Question: In the enterprise world it seems that if you want to display a report, you to use a reporting framework. You name it: Crystal reports, Jasper reports, ActiveReports, SSRS. But I fail to see why, in 2015, you should prefer a reporting framework over generating an HTML page server side. In a .NET application, for example, what is the advantage of using such framework over a simpler approach of using razor to generate an html web page? That page can be then printed to generate a pdf.
It seems to me that there is a perceived difference when the word "report" is mentioned, that for some reasone requires a separate framework.
Of course usually a reporting framework offer additional features, like a report viewer, but in many cases it's used just to generate a pdf. The advantage of using html+css+js over any other proprietary language to describe a report are to me uncountable: more maintainable, easier to read and write, html is a standard understood by anyone, and there is no need to add another piece to the technology stack of your web service.
I understand my question up to now can be seen as not conforming to SO guidelines, so I'll try to make a more precise question rather than a rant against the enterprise world.
## Question
Let's say my use case is to generate a report like this one:

inside a page or an iframe. What are the advantages of using, say, Crystal Reports or ActiveReports, in an ASP.NET web site instead of using Razor rendering as I do for all the rest of my service? Is there anything I should be more careful when generating reports compared to normal reports? If the bonus I get is that crappy top bar at the top of the page, well, I would gladly get rid of the pain of using a Reporting Framework.
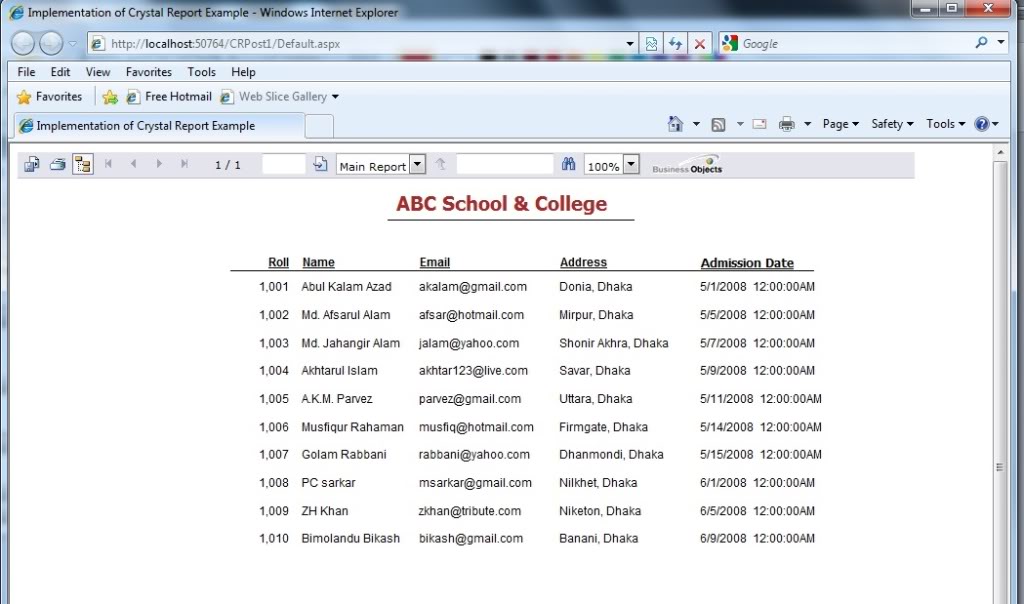
Answer: So you generate an HTML page. How are you going to print it? Are you going to pull in a library to do it? What's your strategy for properly styling it and making sure that navigation elements don't end up in the printed report? How are you going to support exporting to Word, Excel, CSV, or PDF?
Reporting tools often take care of those details for you.
---
That said, in my own applications I usually generate PDF's with <URL>, and don't offer CSV as I hate that format. It means I typically have to redo every single report for each format, but I like the control I get over the output.